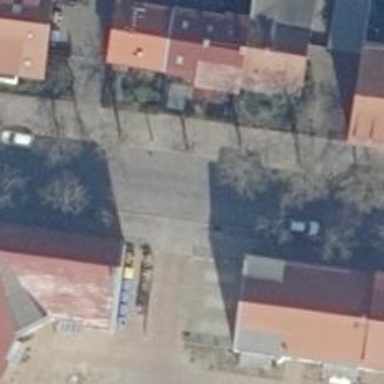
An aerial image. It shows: Residential road with sidewalks on both sides.